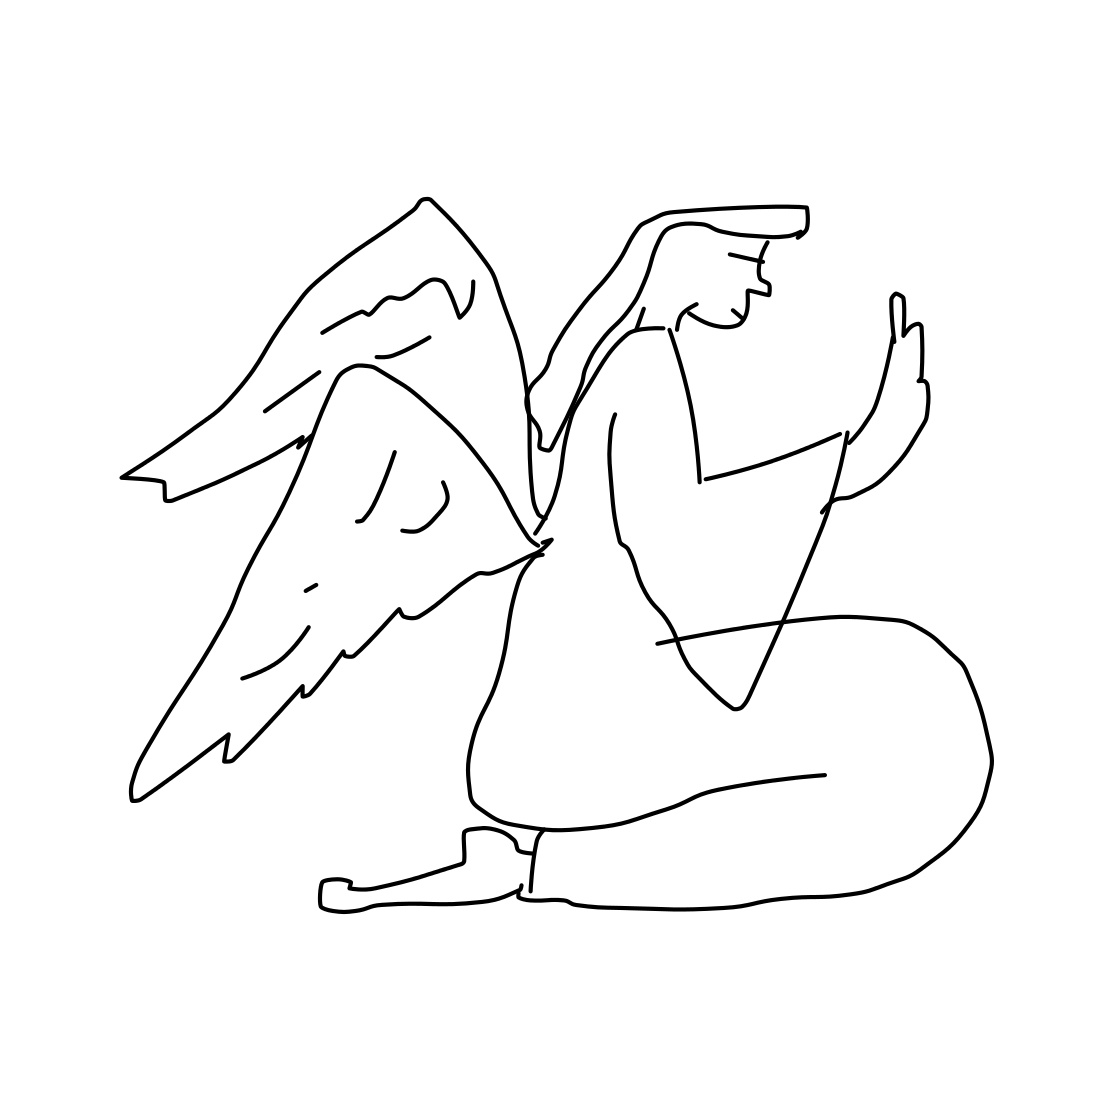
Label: angel